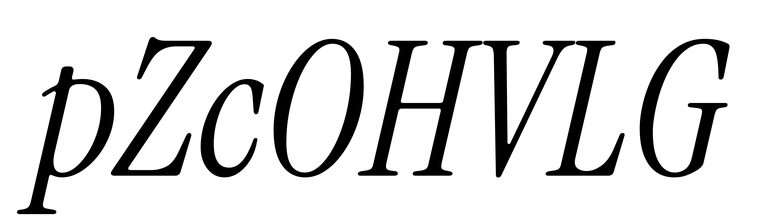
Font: InstrumentSerif-Italic